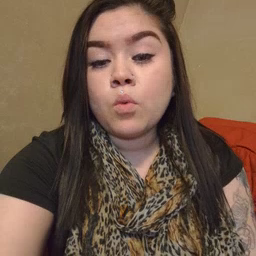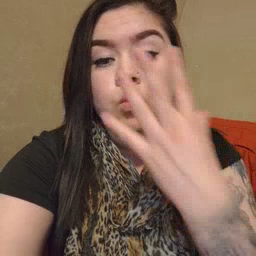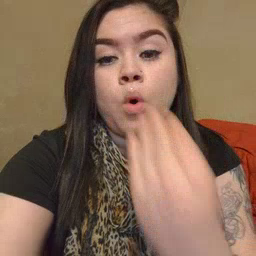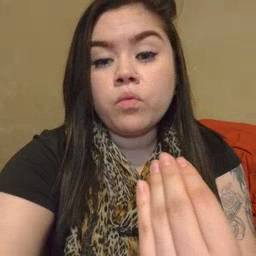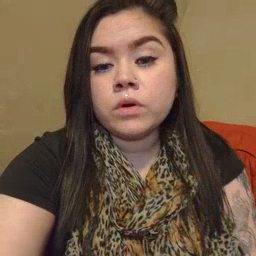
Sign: wolf